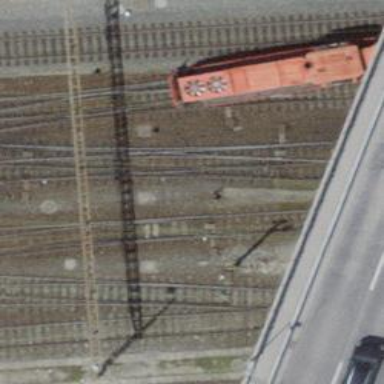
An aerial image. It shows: Railway crossing.